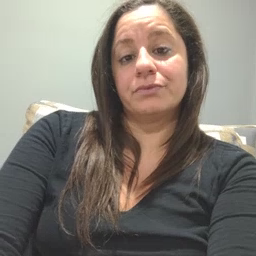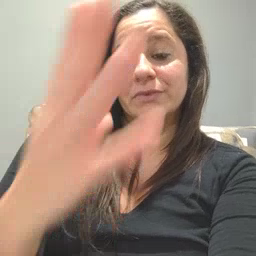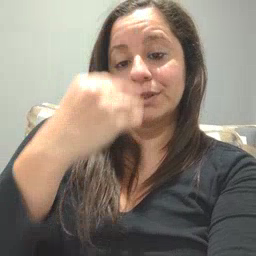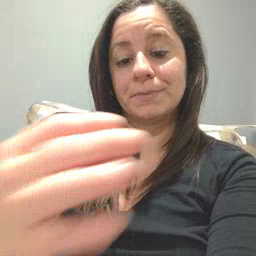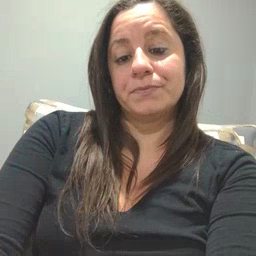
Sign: sleep